Interaction volume radius: 10 \u00c5
Interaction volume height: 25 \u00c5
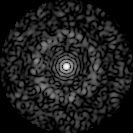
Disorder parameter: 0.8349